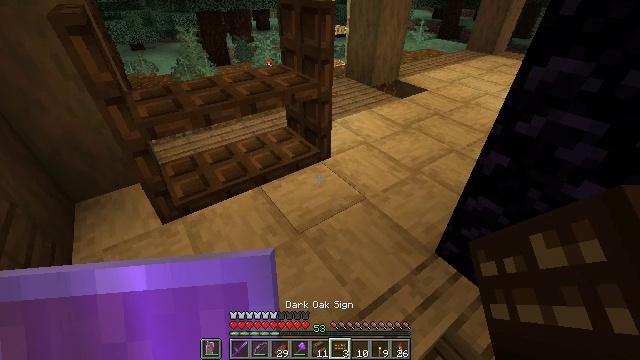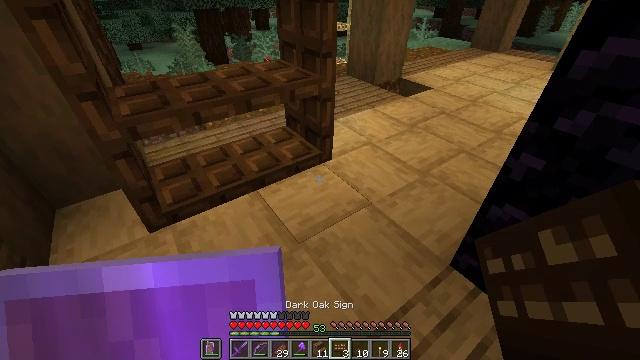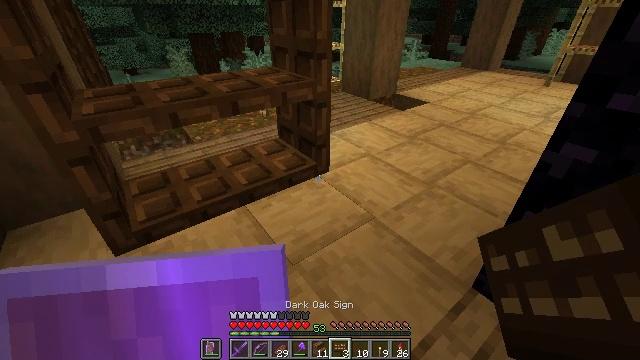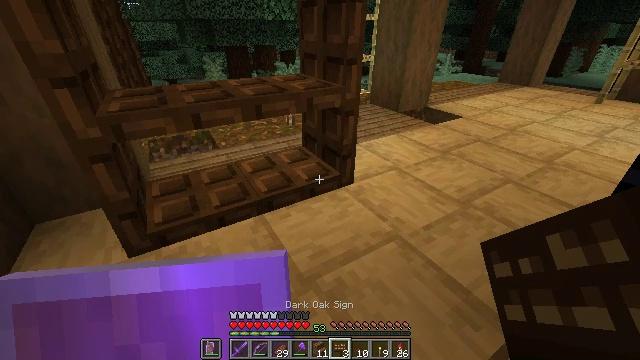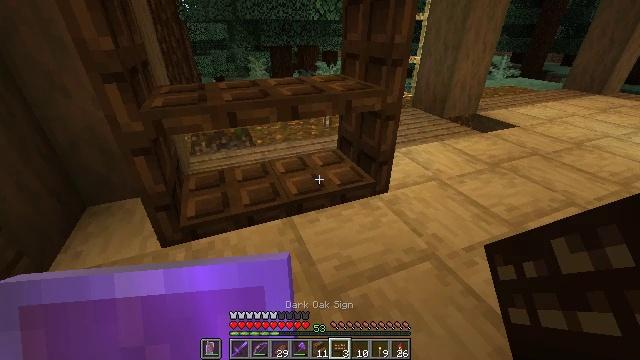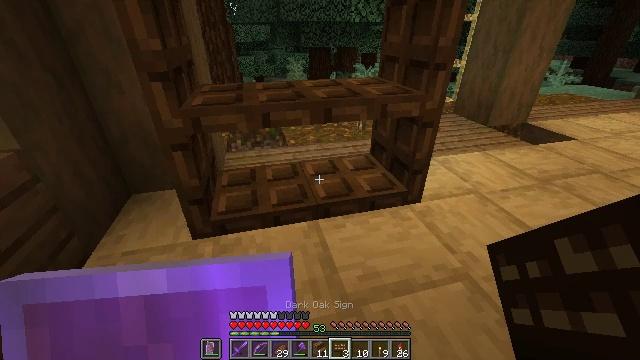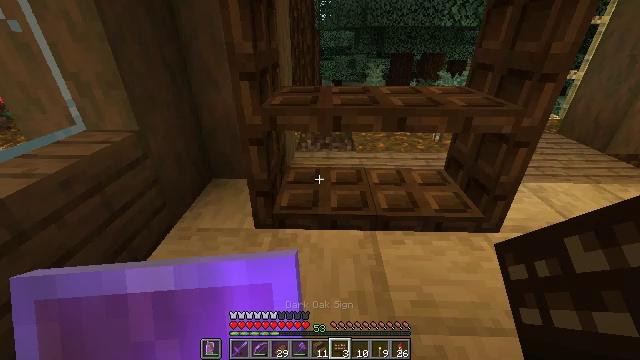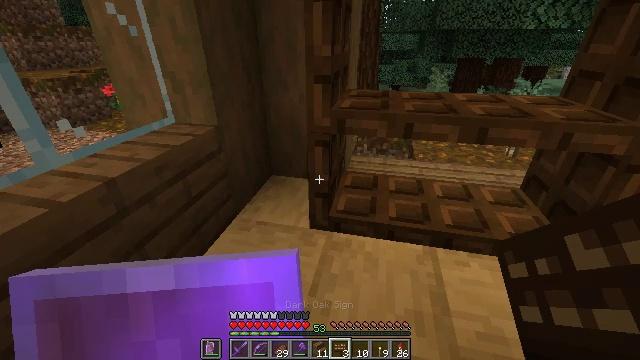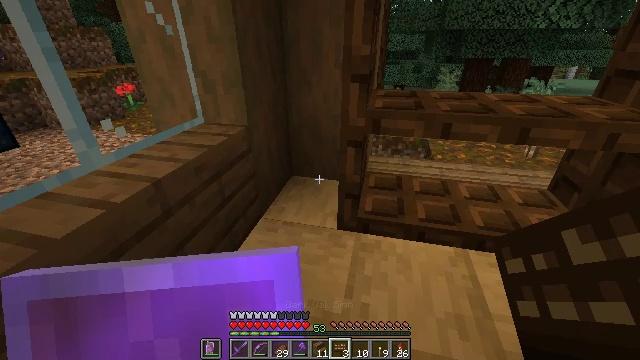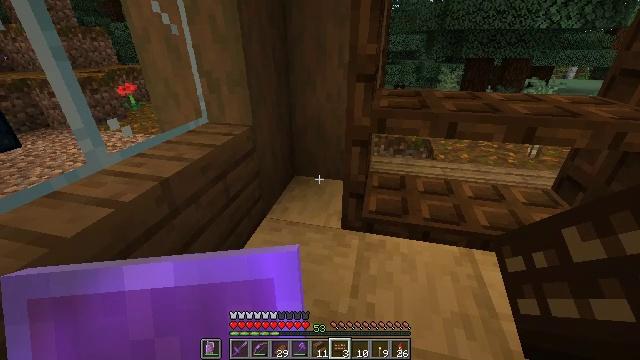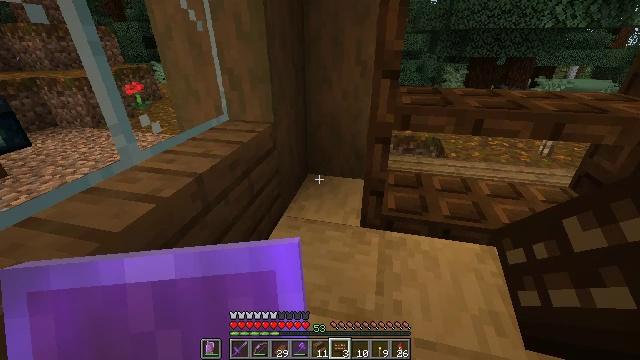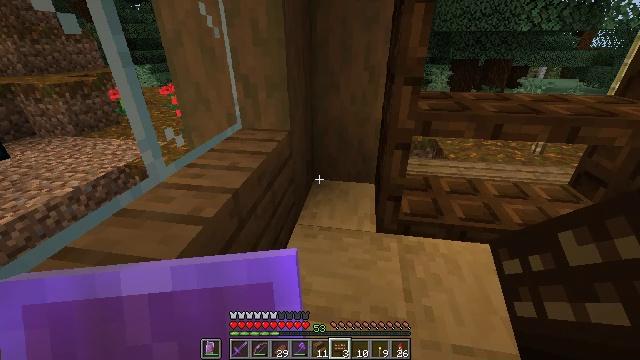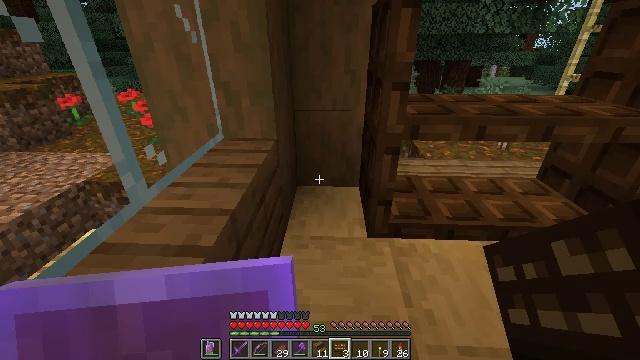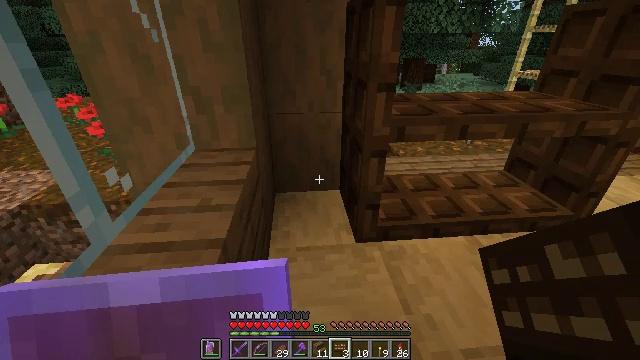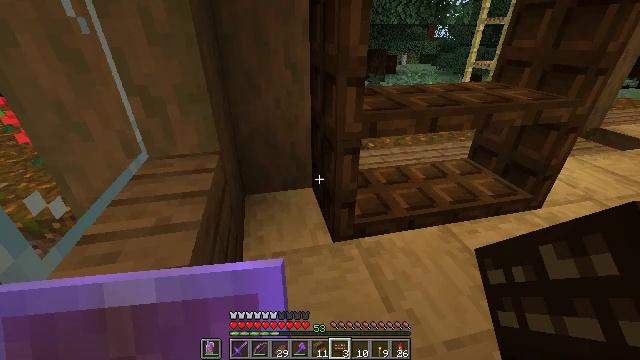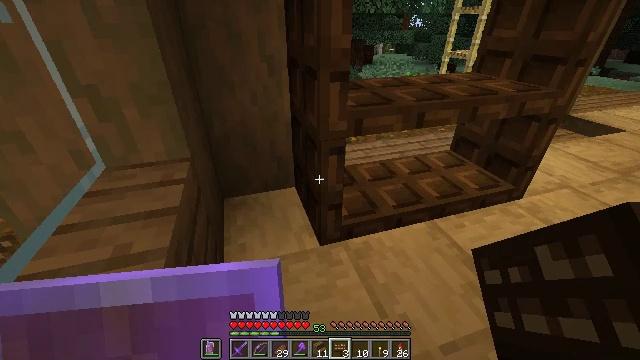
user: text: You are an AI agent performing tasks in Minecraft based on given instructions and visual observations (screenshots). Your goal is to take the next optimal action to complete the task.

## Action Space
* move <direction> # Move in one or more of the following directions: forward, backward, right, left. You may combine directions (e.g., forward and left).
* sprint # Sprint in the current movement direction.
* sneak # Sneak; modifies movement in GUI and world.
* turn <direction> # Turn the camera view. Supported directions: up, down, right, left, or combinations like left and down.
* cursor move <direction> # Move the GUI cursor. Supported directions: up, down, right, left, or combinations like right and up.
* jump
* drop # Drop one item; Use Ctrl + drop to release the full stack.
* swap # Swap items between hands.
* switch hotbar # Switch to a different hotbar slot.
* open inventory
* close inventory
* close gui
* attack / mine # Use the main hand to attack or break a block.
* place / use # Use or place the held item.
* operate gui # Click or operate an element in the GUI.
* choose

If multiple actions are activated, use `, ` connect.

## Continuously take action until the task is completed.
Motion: motion action
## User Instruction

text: Break the dark oak trapdoor to collect it.
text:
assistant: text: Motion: move forward
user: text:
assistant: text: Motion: move forward, turn right and up
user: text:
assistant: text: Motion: turn left and up
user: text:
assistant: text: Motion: turn left
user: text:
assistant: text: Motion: turn left
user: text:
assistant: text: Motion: move left, turn left
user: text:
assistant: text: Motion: move left, turn left
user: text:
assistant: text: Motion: move left
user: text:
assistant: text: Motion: move left
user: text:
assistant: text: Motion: move left
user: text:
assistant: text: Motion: move forward and move left, turn right
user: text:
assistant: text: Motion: move forward and move left, turn right
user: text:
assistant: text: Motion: move forward and move left, turn right
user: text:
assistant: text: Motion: move forward and move left, turn right and down
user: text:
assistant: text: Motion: move forward and move left, turn right and down
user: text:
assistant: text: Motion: move forward and move left, turn right and down
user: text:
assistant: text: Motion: move forward and move left, turn right
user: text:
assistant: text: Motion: move forward and move left
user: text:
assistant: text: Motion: move forward and move left
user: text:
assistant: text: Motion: move forward and move left
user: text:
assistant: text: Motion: move forward and move left
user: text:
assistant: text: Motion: move forward and move left
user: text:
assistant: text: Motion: move forward and move left, turn right and down
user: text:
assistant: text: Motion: move forward and move left, turn right and down
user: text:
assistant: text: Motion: move forward and move left, turn right and down
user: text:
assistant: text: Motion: move forward and move left, turn right and down
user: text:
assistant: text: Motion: move forward, turn right and down
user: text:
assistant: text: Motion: turn right and down
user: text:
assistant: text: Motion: turn right and down
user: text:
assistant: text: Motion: no_op